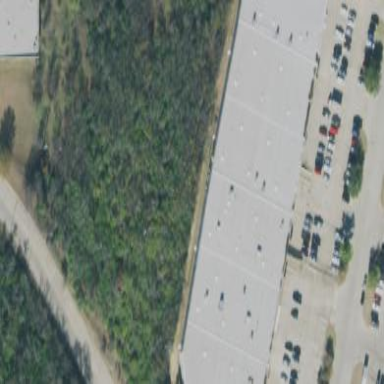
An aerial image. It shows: Warehouse building.